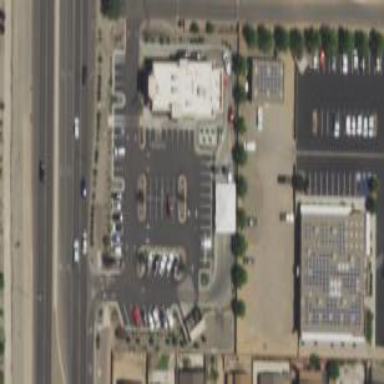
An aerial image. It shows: Commercial area.